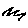
Label: zigzag